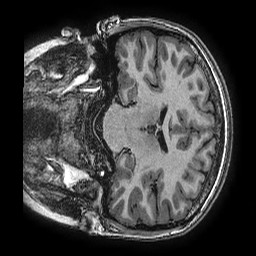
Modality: T1w
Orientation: coronal
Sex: female
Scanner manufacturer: ge
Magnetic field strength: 3 T
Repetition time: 0.0077 s
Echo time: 0.003436 s